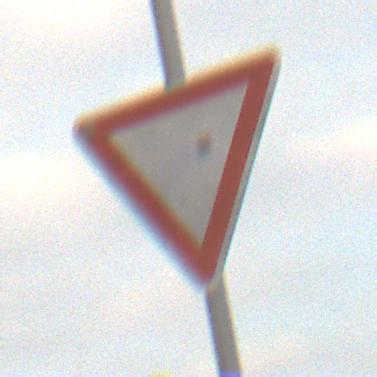
Verkehrszeichen: VorfahrtGewaehren
Umgebung: Outdoor, Suburban
Tageszeit: MorningAfternoon
Wetter: Overcast
Licht: Natural
Jahreszeit: NotSpecified
Kontrast: LowContrast